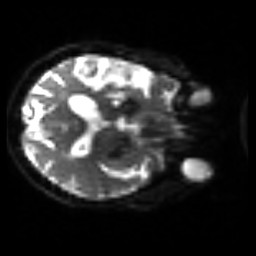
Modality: sbref
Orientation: axial
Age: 75
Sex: female
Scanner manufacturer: siemens
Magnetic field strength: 3 T
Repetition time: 3.2 s
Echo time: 0.081 s